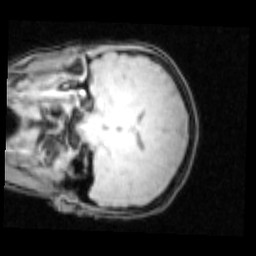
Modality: PDw
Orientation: coronal
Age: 17
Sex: female
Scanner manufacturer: siemens
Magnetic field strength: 3 T
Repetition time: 0.25 s
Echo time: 0.00103 s